Field crop: tomato
Growth stage: 1
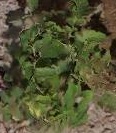
Species: tomato